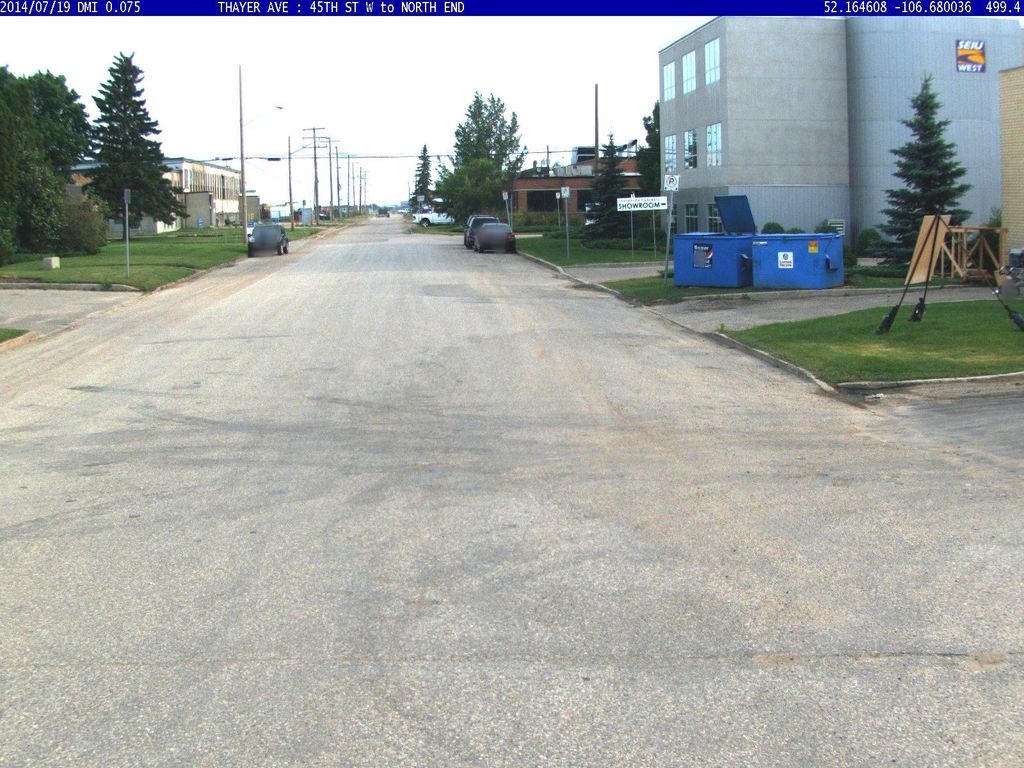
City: saskatoon